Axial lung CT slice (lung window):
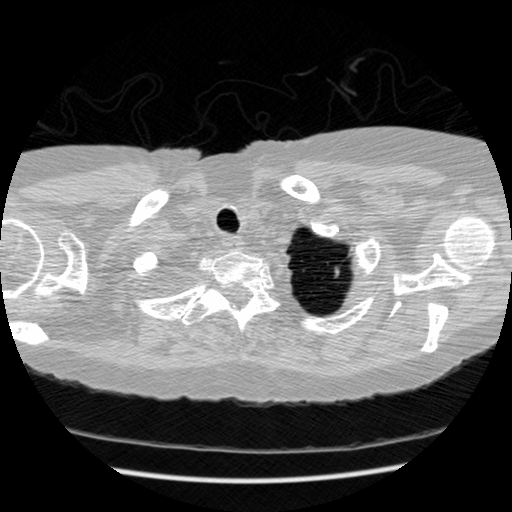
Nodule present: no